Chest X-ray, AP view. Patient: 21 years old, sex F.
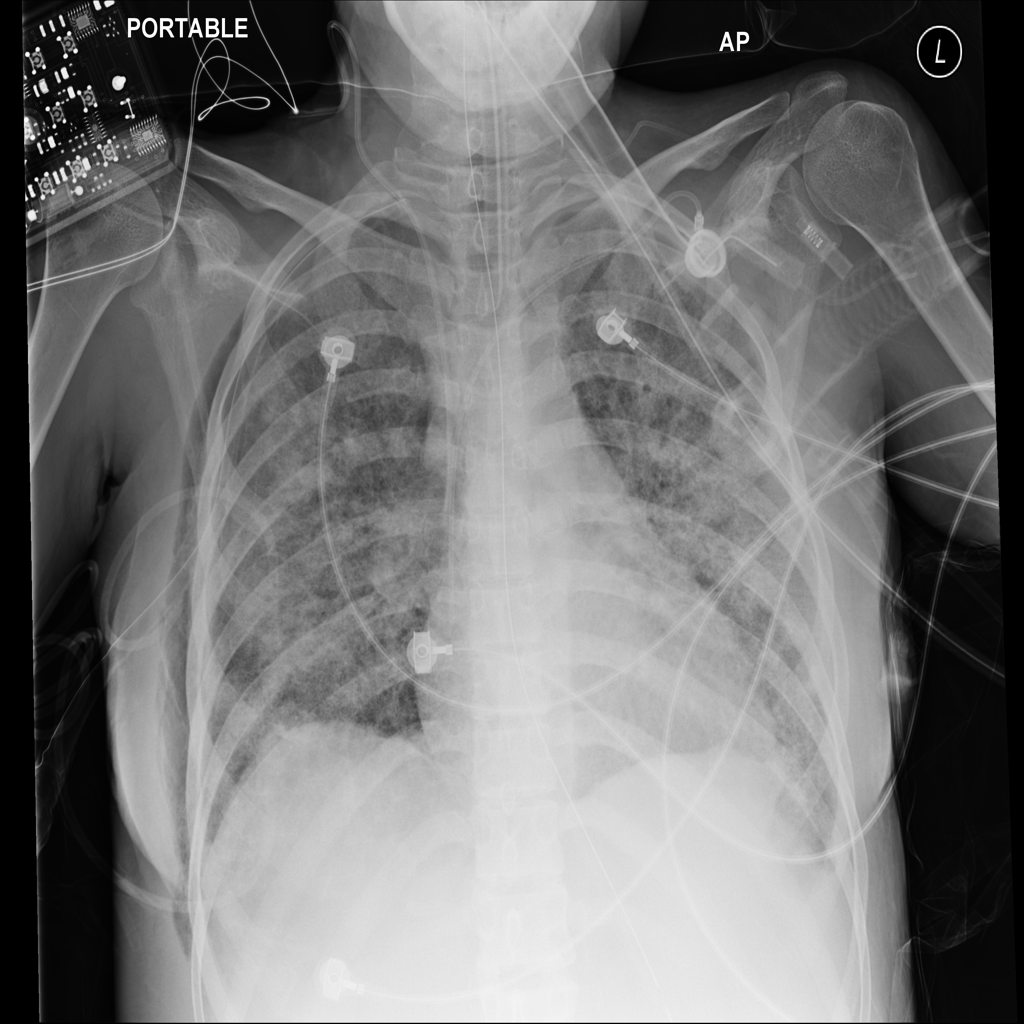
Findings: Emphysema, Pneumothorax